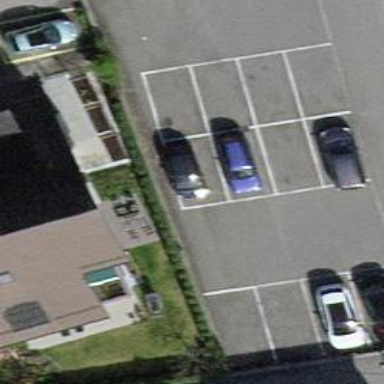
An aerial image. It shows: Parking aisle designated as service road.